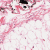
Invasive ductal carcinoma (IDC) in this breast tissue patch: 0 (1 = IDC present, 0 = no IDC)